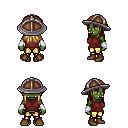
a pixel art fantasy rpg character, female body template, orc, green skin, maroon sleeveless shirt, gold greaves, blonde unkempt hairstyle, chain helm, white cloth bracers, brown shoes, four views (front, back, left, right), 2x2 character sprite sheet, small pixel art, hard edges, no anti-aliasing